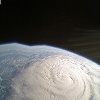
Label: cloud